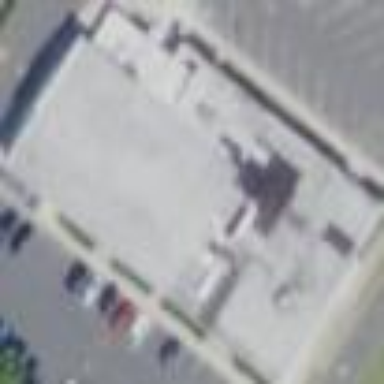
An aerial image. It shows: Building.